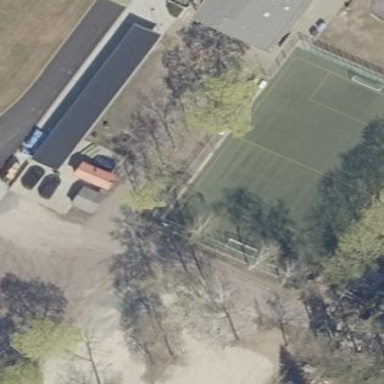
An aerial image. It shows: Soccer pitch for leisureland activities.